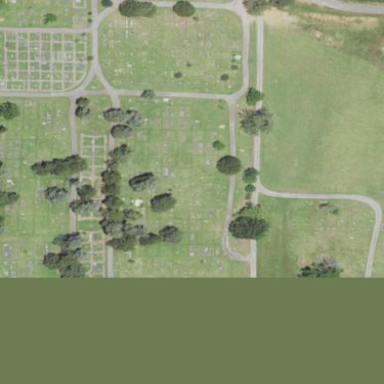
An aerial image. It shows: Cemetery.